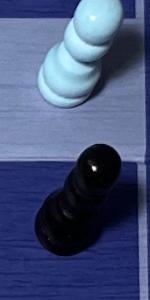
Label: Pawn_Black